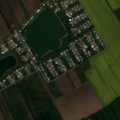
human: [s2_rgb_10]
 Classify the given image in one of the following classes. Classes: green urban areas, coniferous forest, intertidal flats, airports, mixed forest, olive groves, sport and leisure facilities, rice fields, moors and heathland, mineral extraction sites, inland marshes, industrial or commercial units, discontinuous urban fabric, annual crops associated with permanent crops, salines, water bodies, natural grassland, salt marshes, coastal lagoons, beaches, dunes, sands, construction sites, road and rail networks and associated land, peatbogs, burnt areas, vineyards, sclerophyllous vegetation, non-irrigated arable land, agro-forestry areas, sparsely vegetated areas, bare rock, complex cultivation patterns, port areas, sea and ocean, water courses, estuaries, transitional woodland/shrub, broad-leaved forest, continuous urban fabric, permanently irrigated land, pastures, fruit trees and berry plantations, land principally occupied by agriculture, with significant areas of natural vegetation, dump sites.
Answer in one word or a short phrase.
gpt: sport and leisure facilities, non-irrigated arable land